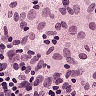
Metastatic tissue present: no